九年级 · 度量几何学
如图,螺母的一个面的外沿可以看作是正六边形, 这个正六边形 $A B C D E F$ 的半径是 $2 \sqrt{3} \mathrm{~cm}$,则这个正六边形的周长是 $\qquad$ .

    （第 13 题）

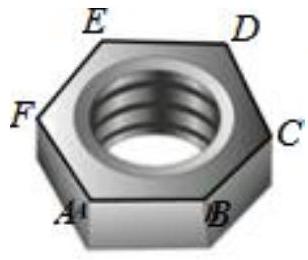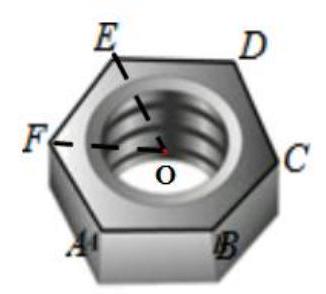
答案:  $12 \sqrt{3}$

解析: 确定正六边形的中心 $\mathrm{O}$, 连接 EO、FO, 易证正六变形的边长等于其半径, 可得正六边形的周长.

【详解】解: 如图, 确定正六边形的中心 $\mathrm{O}$, 连接 EO、FO.

由正六边形可得 $O E=O F=2 \sqrt{3}, \angle E O F=360^{\circ} \div 6=60^{\circ}$

$\therefore \triangle O E F$ 是等边三角形
$\therefore E F=O E=O F=2 \sqrt{3}$

所以正六边形的周长为 $2 \sqrt{3} \times 6=12 \sqrt{3}$

故答案为: $12 \sqrt{3}$

【点睛】本题考查了正多边形与圆, 灵活利用正多边形的性质是解题的关键.